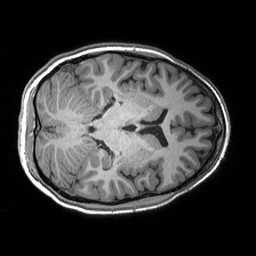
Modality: T1w
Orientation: axial
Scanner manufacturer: siemens
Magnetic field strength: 3 T
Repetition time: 2.53 s
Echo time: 0.00288 s